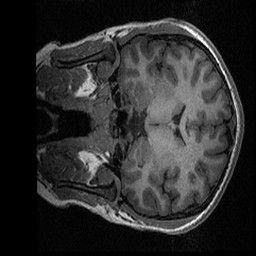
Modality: T1w
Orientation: coronal
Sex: female
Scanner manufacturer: ge
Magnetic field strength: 3 T
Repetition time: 0.0064 s
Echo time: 0.00281 s